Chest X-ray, AP view. Patient: 65 years old, sex M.
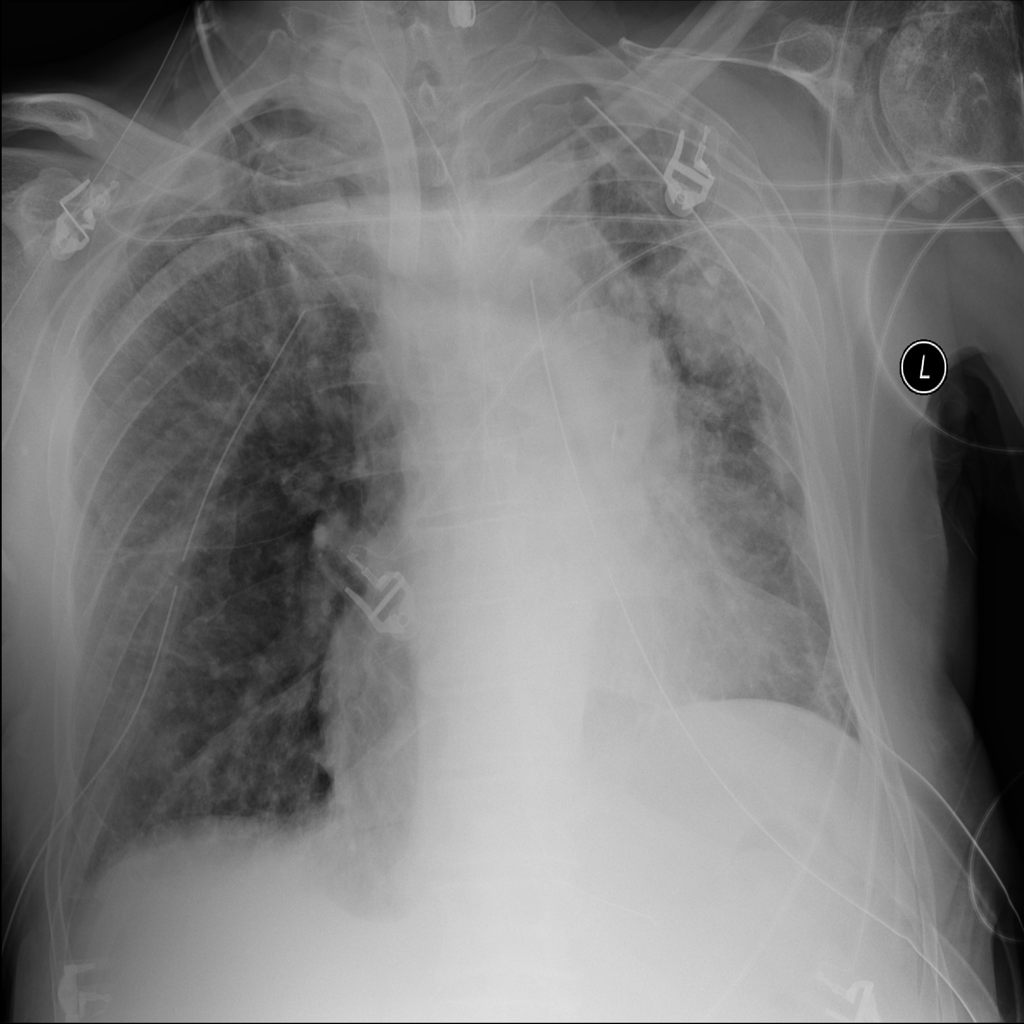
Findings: No Finding